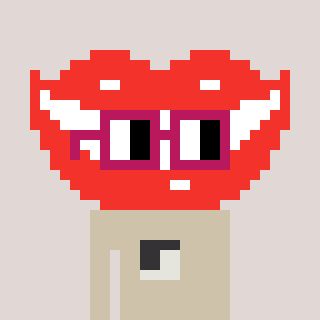
a pixel art character with square dark red glasses, a smile-shaped head and a bege-colored body on a warm background